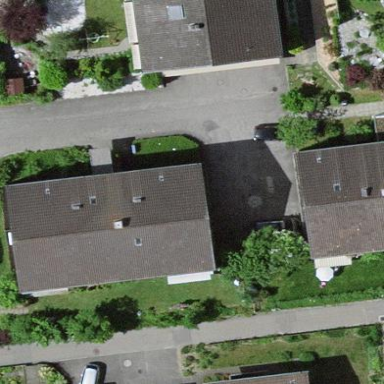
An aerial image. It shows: Image showing building with apartments.